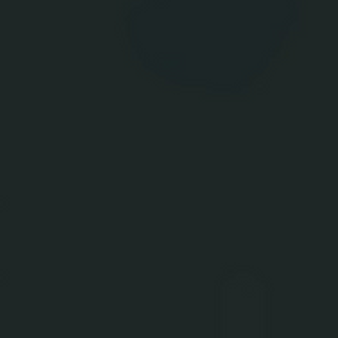
Label: other